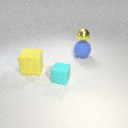
large yellow rubber cube in front of large blue rubber sphere